Question: I get the following error when I run my app:

'''
import UIKit
class ViewController: UIViewController, UITableViewDataSource, UITableViewDelegate {
@IBOutlet var slider: UISlider!
@IBOutlet var table: UITableView!
internal func tableView(_ tableView: UITableView, numberOfRowsInSection section: Int) -> Int {
return 50
}
internal func tableView(_ tableView: UITableView, cellForRowAt indexPath: IndexPath) -> UITableViewCell {
let cell = UITableViewCell(style: UITableViewCellStyle.default, reuseIdentifier: "Cell")
cell.textLabel?.text = String((Int(slider.value * 20)) * (indexPath.row + 1))
return cell
}
}
'''
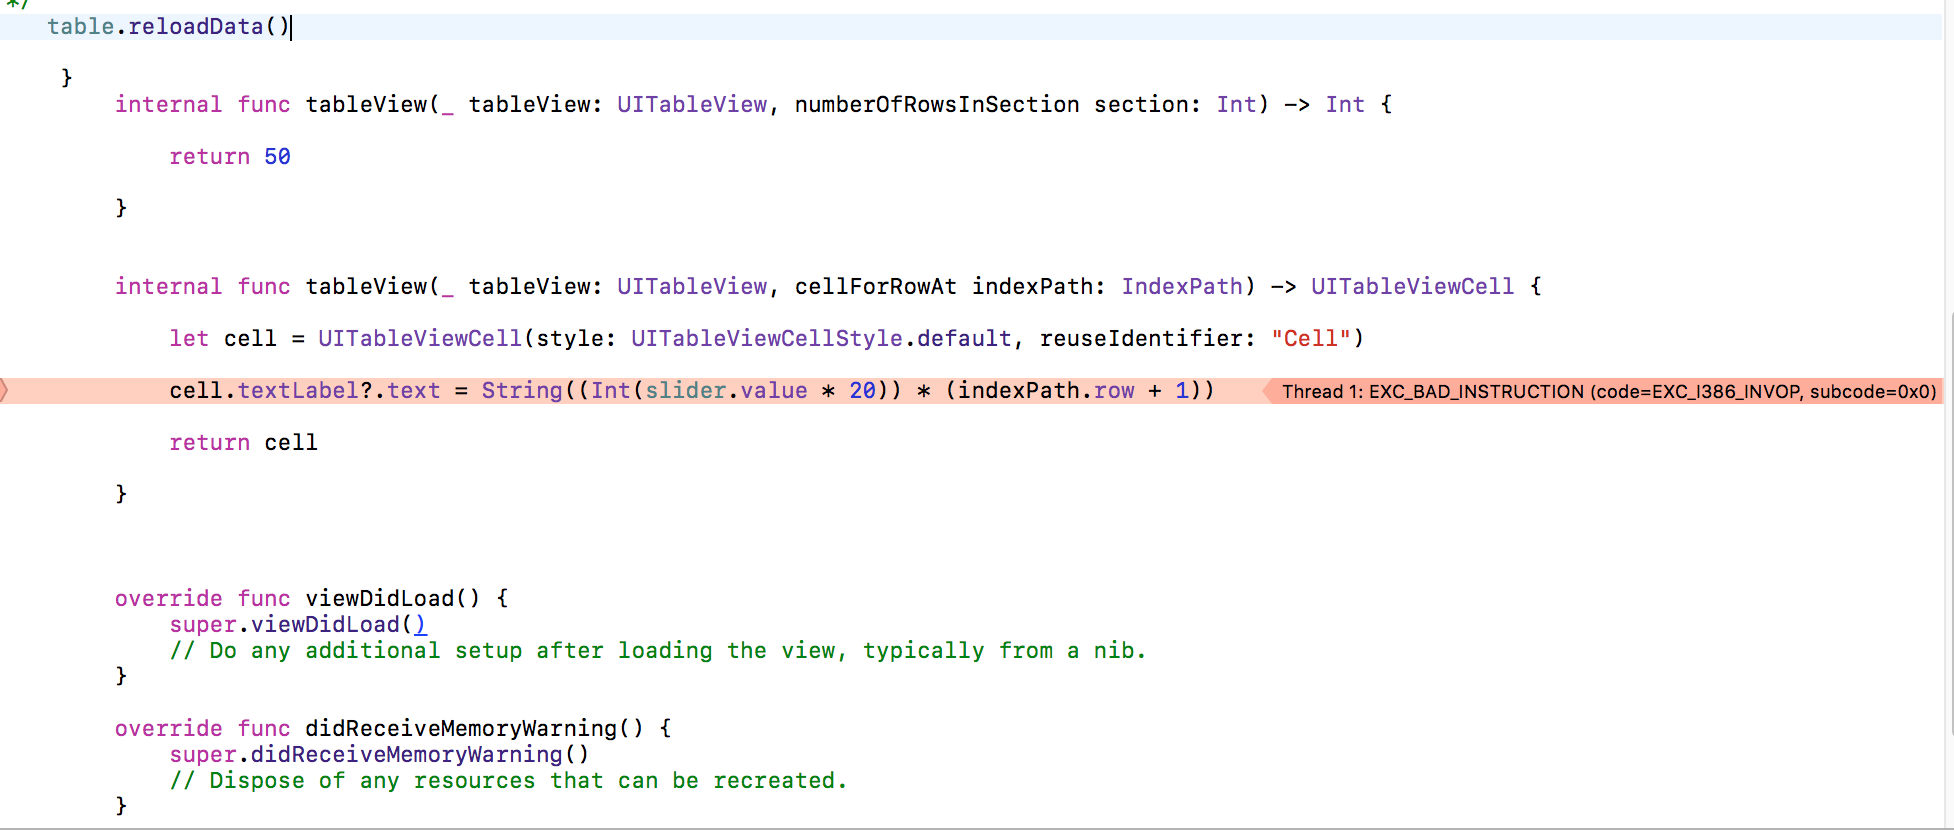
Answer: You should not be creating a new cell in each call to 'cellForRowAt'. You should be using 'dequeueReusableCellWithIdentifier' to try to recycle a cell. That's not the cause of your problem, but it's important nevertheless.
It's hard to be sure why you are crashing. Can you post the declaration of 'slider'? My guess is that it's an implicitly unwrapped optional (declared with an '!')
Does the declaration look something like this:
'''
@IBoutlet var slider: UISlider!
'''
If so, set a breakpoint at the line that's crashing and check to see if slider is nil. (Although you usually get a different error about attempting to unwrap a nil optional when that's the cause.)